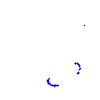
Particle: proton